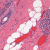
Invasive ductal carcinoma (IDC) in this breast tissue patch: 0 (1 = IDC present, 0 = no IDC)